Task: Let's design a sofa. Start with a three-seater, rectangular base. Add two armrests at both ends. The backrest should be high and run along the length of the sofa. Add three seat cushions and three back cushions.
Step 361:
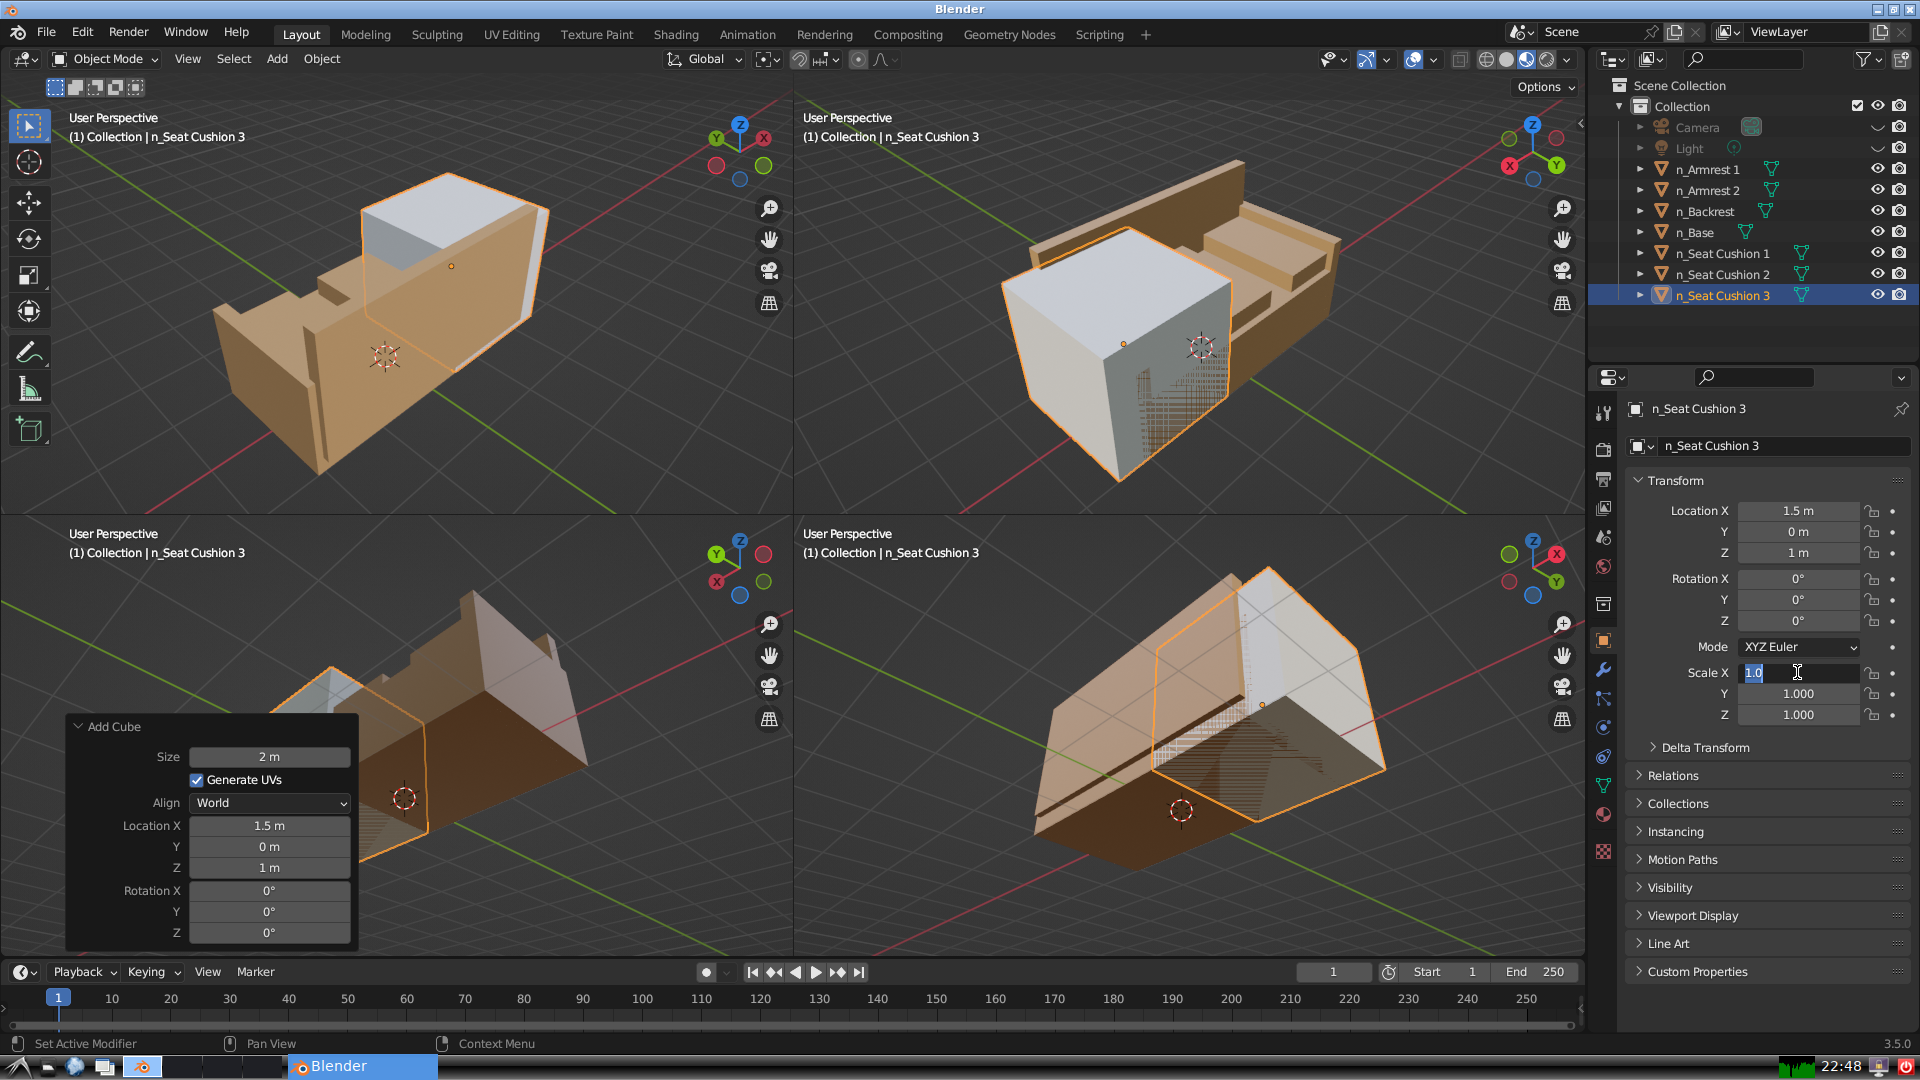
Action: input_text: 0.5